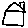
Label: house